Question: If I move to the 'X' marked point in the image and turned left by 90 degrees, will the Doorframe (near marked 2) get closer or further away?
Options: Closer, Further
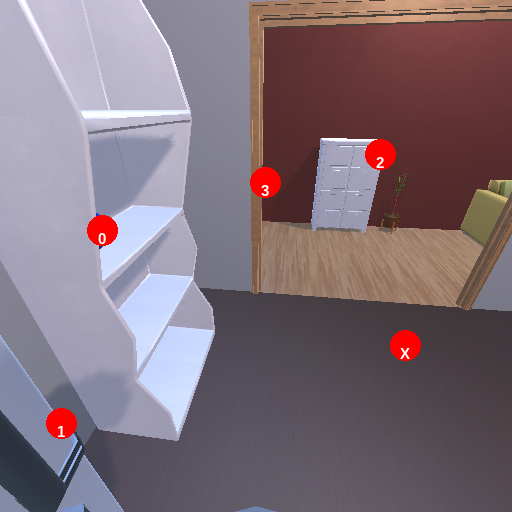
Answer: Closer